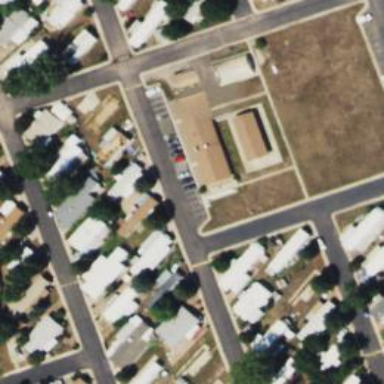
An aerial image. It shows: Alley classified as service road.